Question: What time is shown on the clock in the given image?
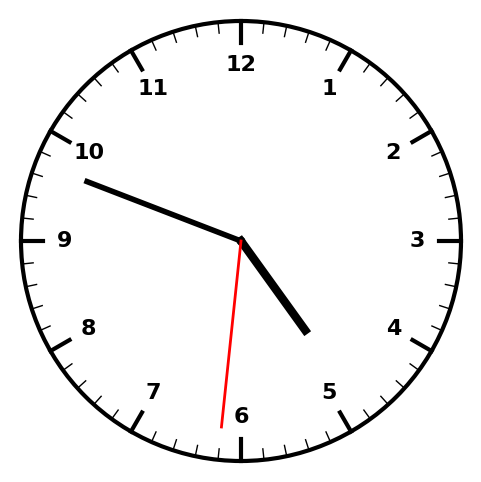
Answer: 04:48:31